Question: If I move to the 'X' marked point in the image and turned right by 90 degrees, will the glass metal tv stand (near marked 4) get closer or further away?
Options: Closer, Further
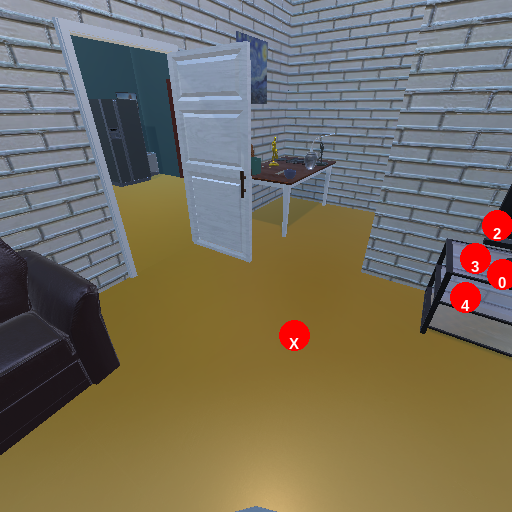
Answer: Closer